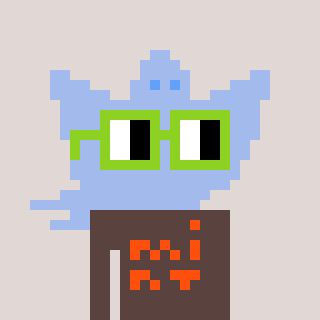
a pixel art character with square light green glasses, a ghost-B-shaped head and a darkbrown-colored body on a warm background